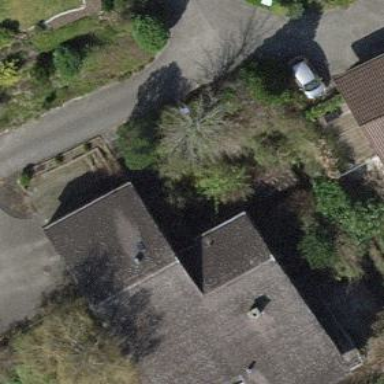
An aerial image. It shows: Simple and straightforward house.